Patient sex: M
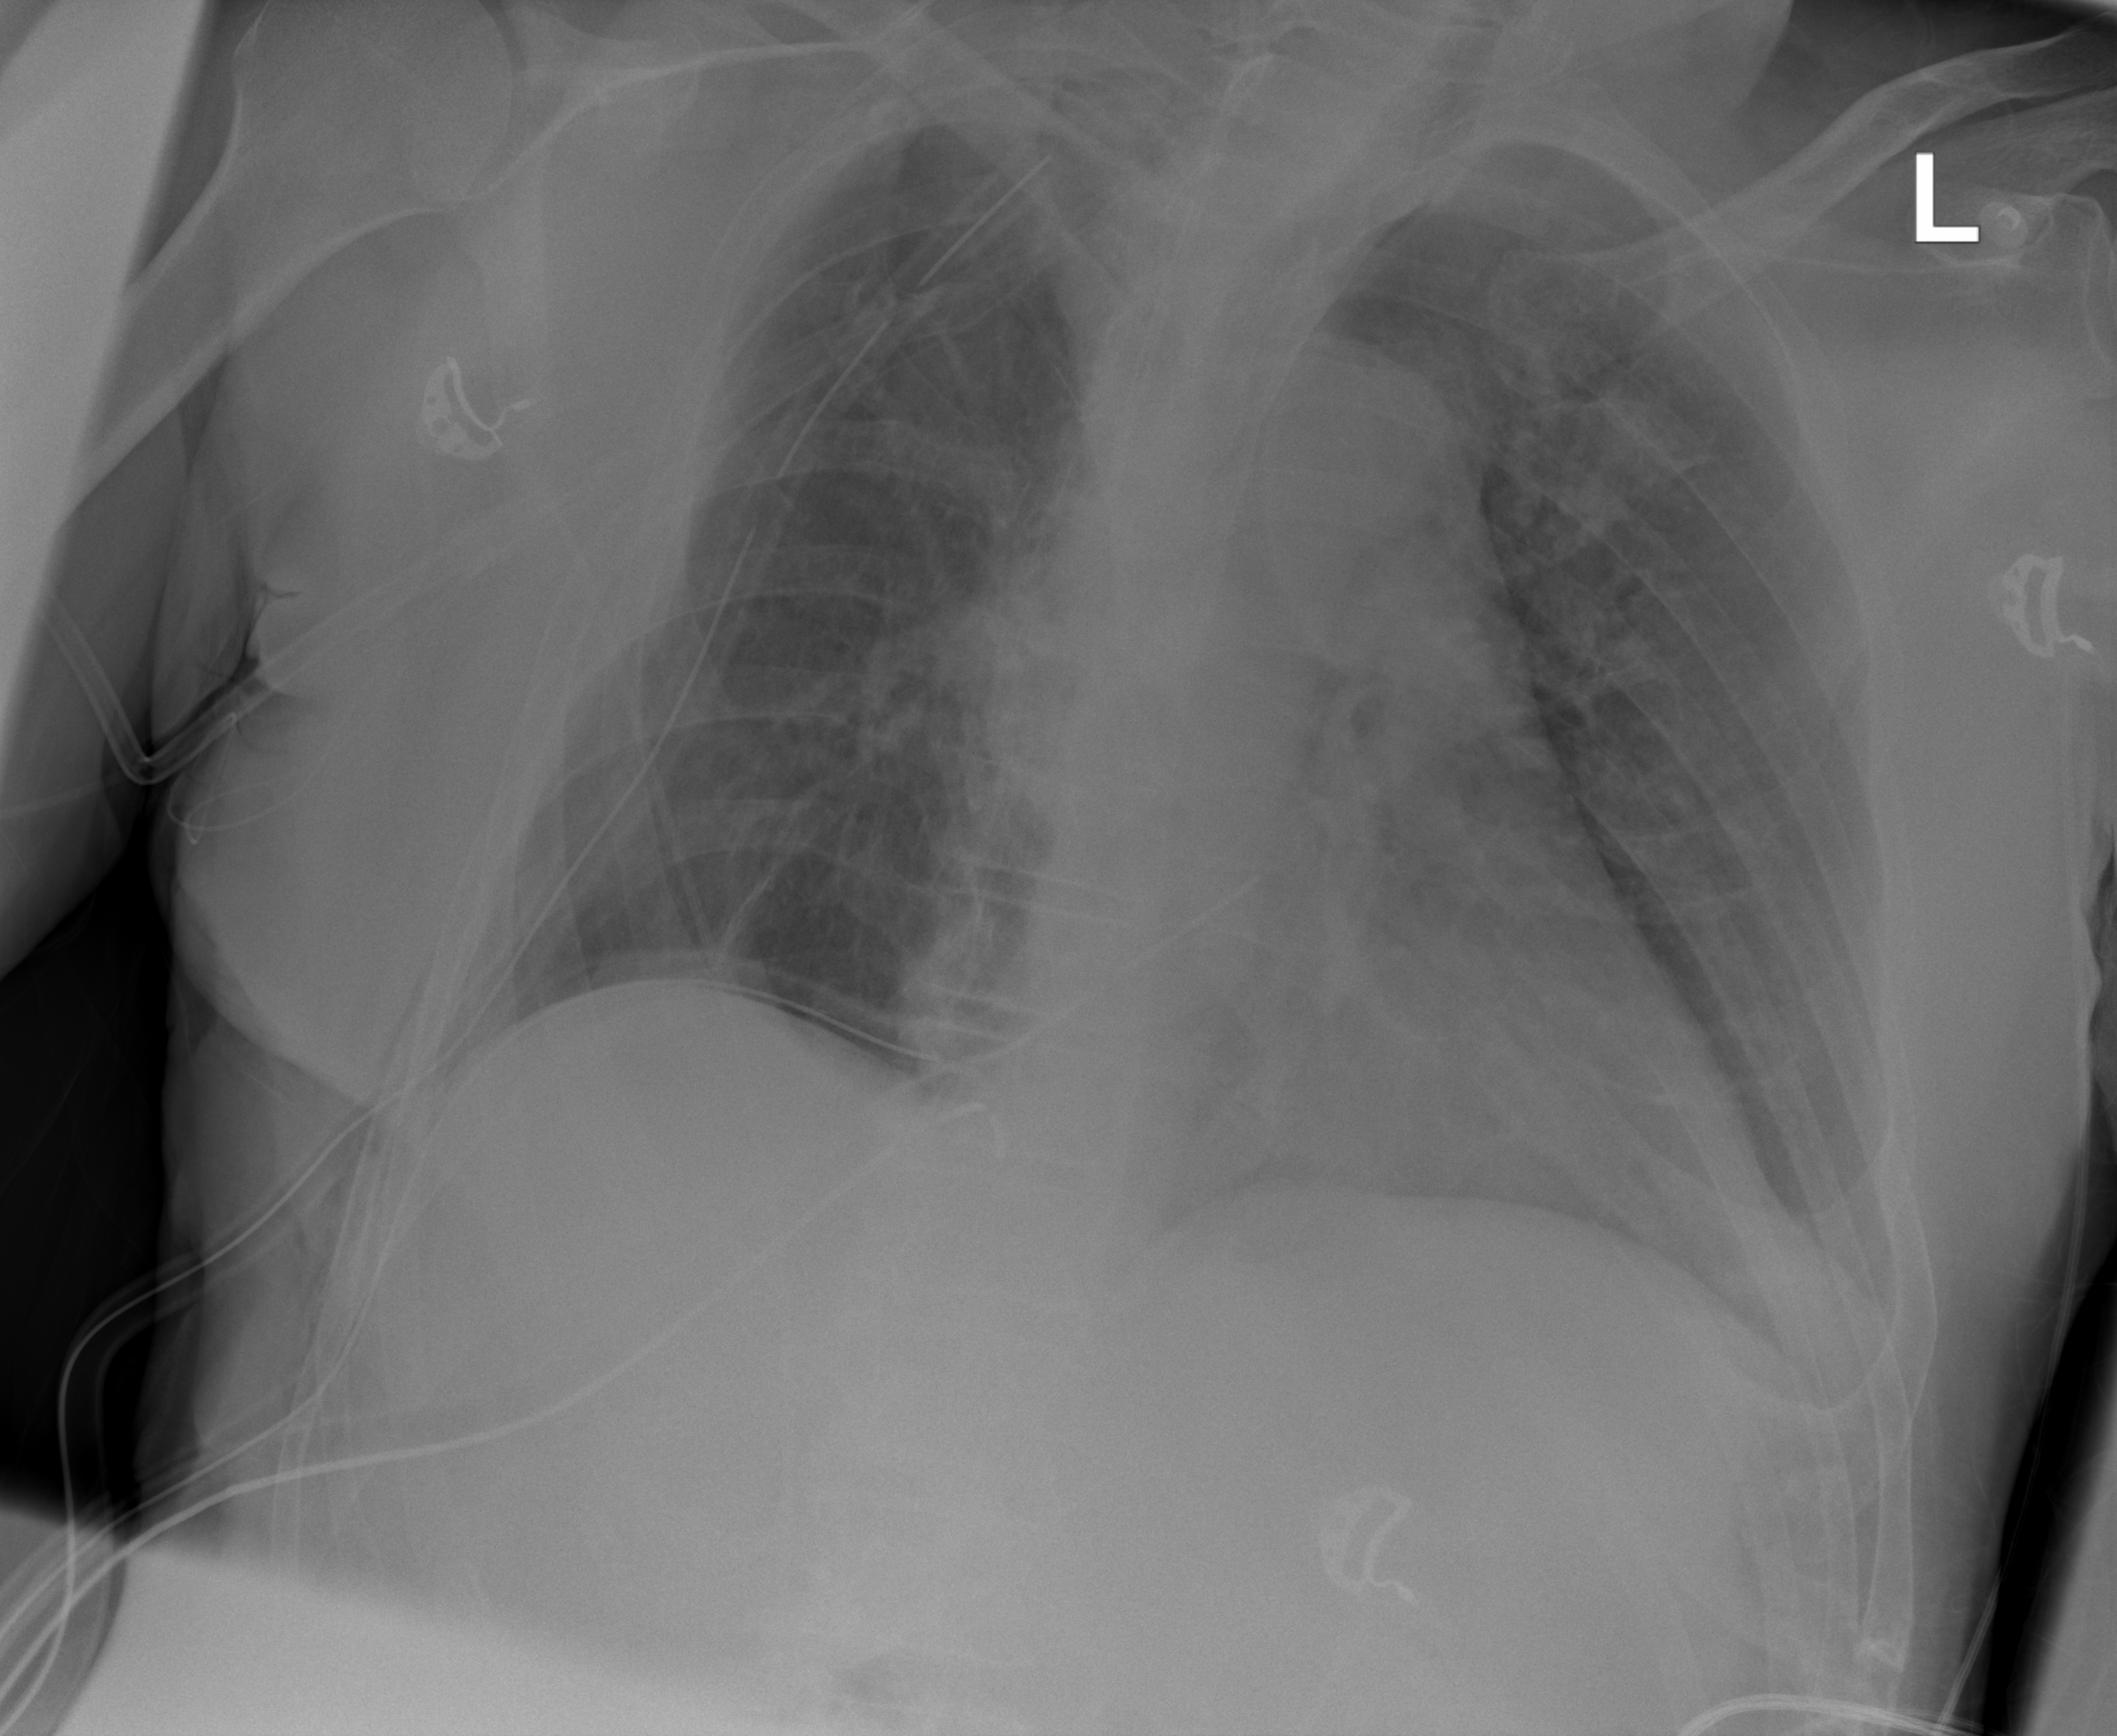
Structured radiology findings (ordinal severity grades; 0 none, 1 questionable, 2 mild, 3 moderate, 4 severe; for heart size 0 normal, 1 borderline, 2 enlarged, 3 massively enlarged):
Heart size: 0
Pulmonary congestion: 0
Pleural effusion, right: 0
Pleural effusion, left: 0
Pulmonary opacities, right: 0
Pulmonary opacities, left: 0
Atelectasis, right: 2
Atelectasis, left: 2